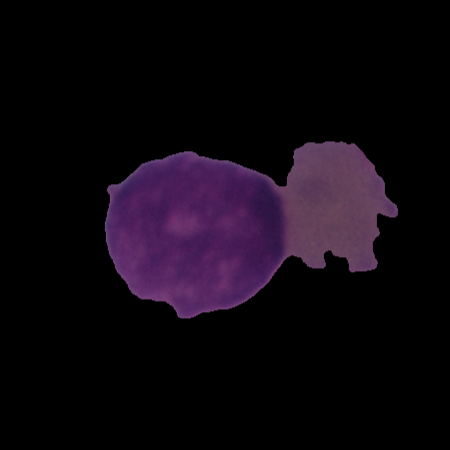
Label: cancer